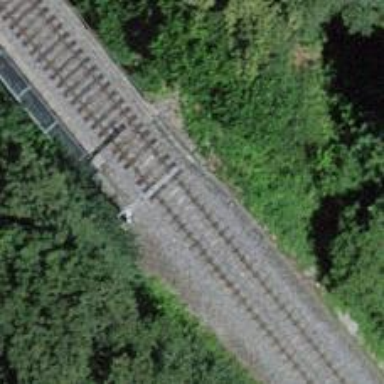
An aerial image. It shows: Railway bridge with electrified tracks and single rail.